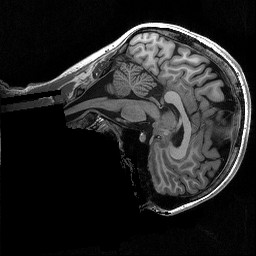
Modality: T1w
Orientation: sagittal
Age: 21
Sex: female
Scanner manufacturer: siemens
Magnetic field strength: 3 T
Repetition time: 2.3 s
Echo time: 0.00298 s